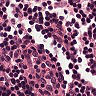
Metastatic tissue present: no